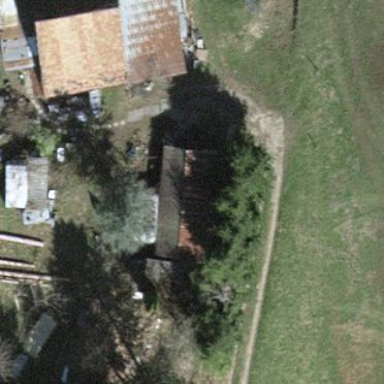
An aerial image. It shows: Simple house.